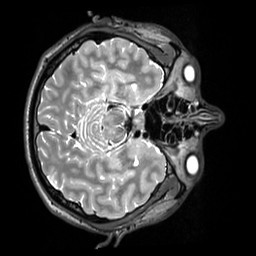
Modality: T2w
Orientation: axial
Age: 22
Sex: male
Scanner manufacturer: siemens
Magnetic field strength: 3 T
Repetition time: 3.2 s
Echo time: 0.412 s